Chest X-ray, PA view. Patient: 64 years old, sex F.
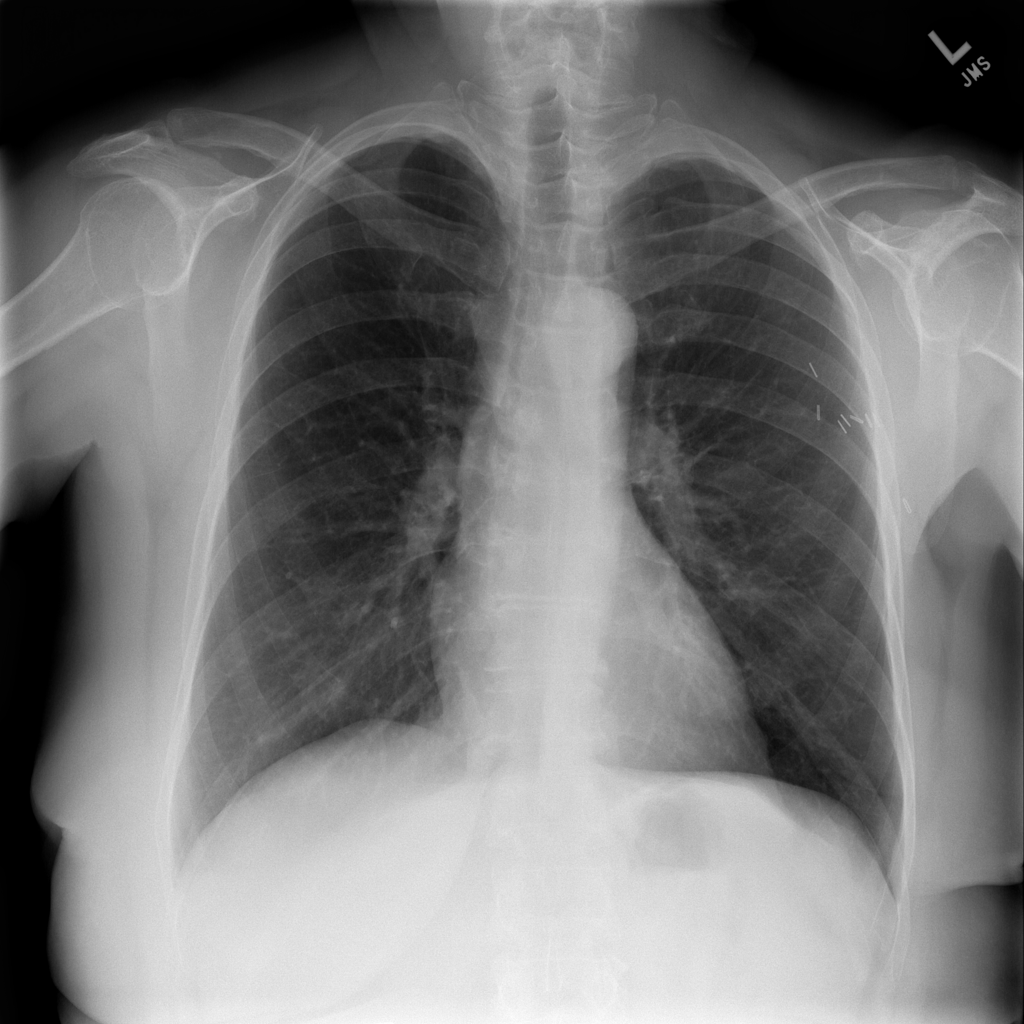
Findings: No Finding